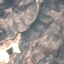
Label: HerbaceousVegetation